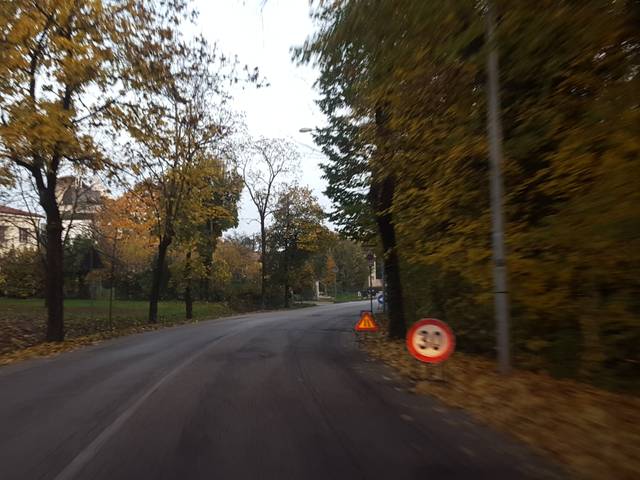
Region: Italy
Coordinates: 45.557, 11.551